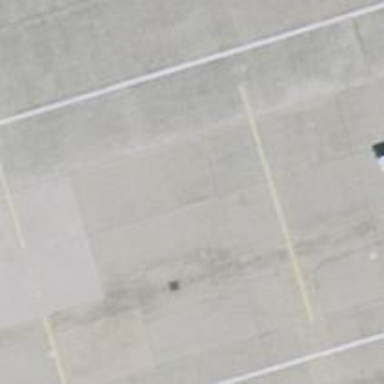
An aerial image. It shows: Airport parking position.